Question: I am trying to make a column chart with no padding on the sides.
What options do I have to add to my highcharts configuration?
This <URL> is my current attempt:
'''
$('#container').highcharts
series: [{
data: [29.9, 71.5, 106.4, 129.2, 144.0, 176.0, 135.6, 148.5, 216.4, 194.1, 95.6, 54.4]
}]
credits:
enabled: off
legend:
enabled: off
exporting:
enabled: off
title:
text: null
chart:
margin: [0,0,0,0]
type: 'column'
plotOptions:
column:
groupPadding: 0
pointPadding: 0
borderWidth : 0
stacking: 'normal'
xAxis:
title:
text: null
labels:
enabled: off
yAxis:
title:
text: null
labels:
enabled: off
gridLineWidth: 0
minorGridLineWidth: 0
'''

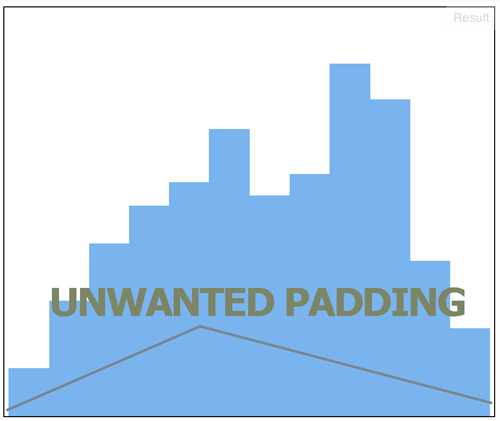
Answer: For
Under xAxis, add
'''
min: 0.05
max: 11
'''
For Javascript,
Under xAxis, add
'''
min: 0.05,
max: 11,
'''
Adjust 'max' according to your needs.
: <URL>
Ref: <URL>
tag: bar column left right spacing remove